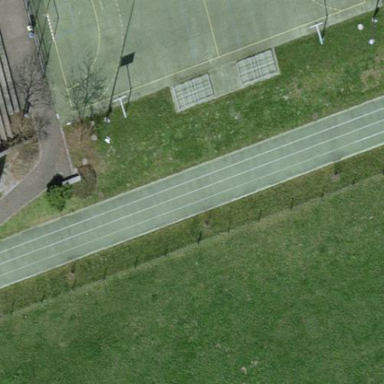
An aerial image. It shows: Athletics track located on leisure land.